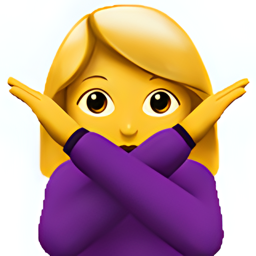
Name: face with no good gesture
Emoji: 🙅
Group: People & Body
Sub-group: person-gesture